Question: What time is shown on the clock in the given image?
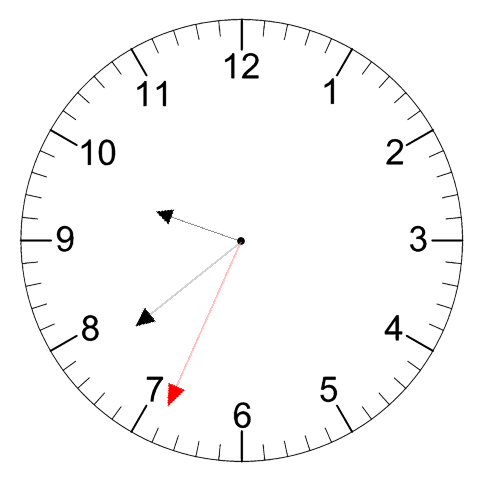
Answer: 09:38:34